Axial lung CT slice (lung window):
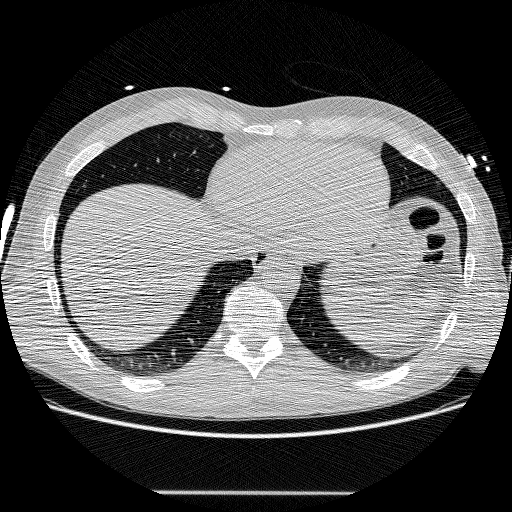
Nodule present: no